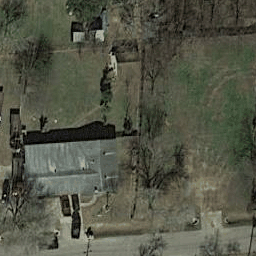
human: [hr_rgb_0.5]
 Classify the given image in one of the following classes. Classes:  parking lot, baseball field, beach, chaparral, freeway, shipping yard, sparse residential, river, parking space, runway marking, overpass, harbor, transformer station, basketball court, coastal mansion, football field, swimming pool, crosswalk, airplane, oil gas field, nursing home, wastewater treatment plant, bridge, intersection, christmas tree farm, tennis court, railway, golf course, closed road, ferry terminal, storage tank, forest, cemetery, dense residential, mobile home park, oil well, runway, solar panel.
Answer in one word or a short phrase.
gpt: sparse residential